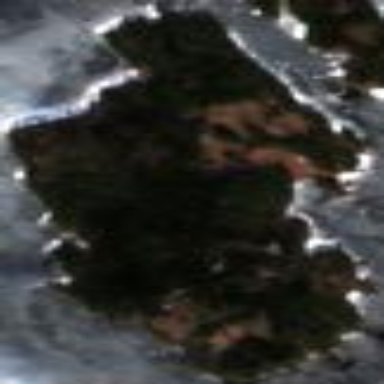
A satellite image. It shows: Island.